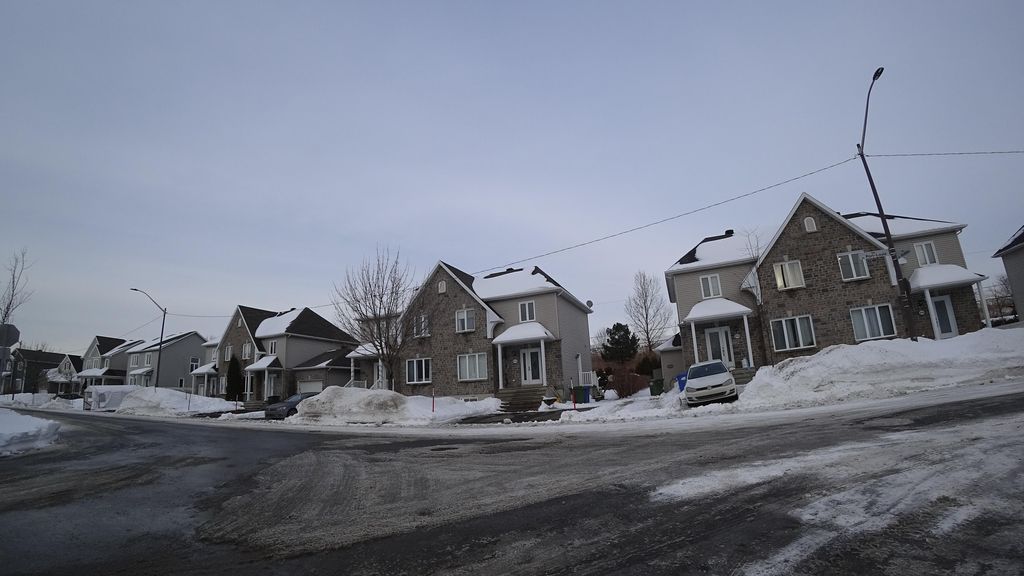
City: quebec_city